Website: lowes
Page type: cart
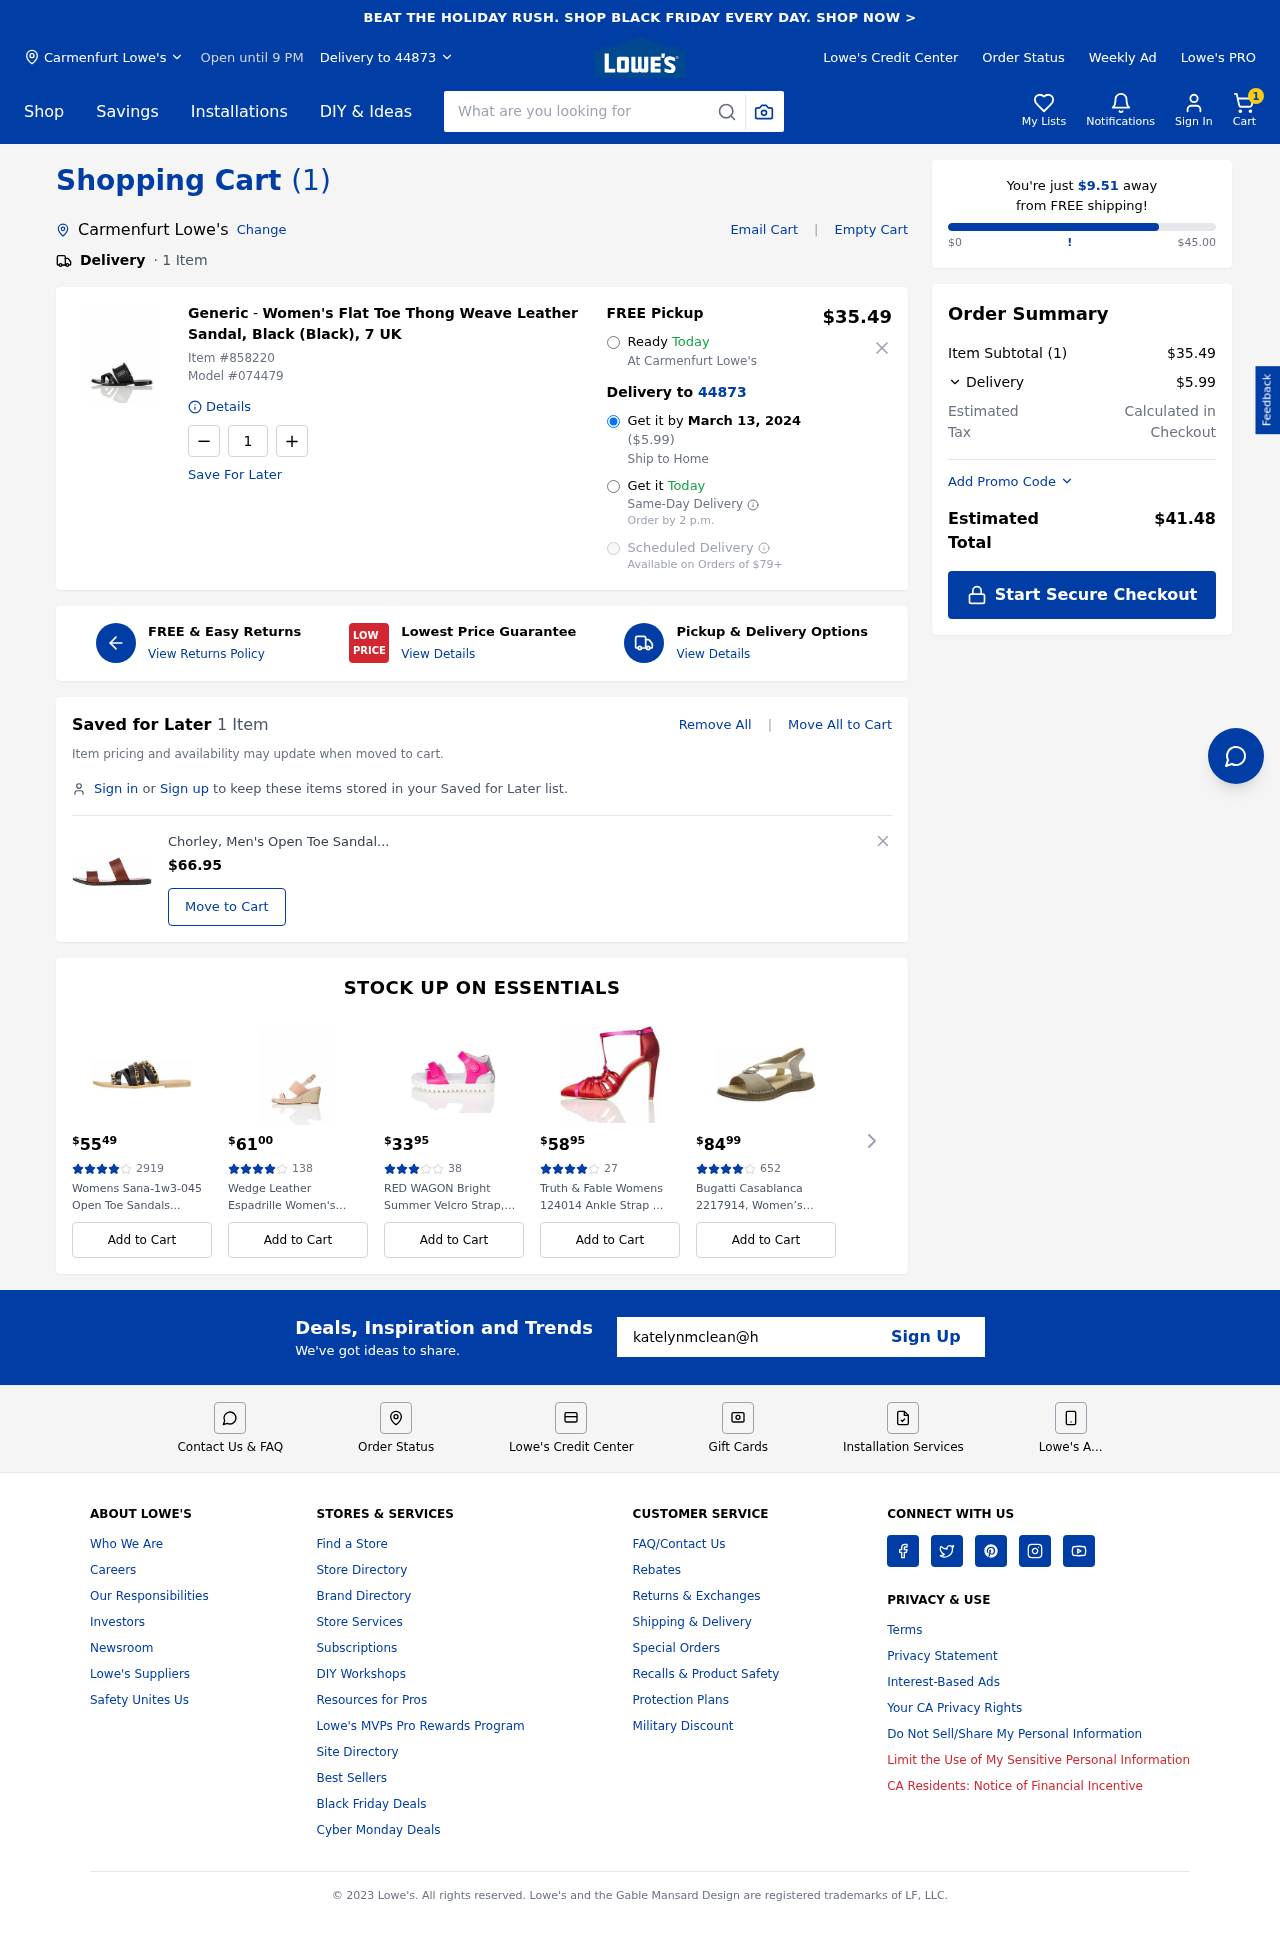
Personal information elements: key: PII_CITY
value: Carmenfurt Lowe's
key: PII_EMAIL
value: katelynmclean@hotmail.com
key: PII_POSTCODE
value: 44873
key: PII_CITY2
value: Carmenfurt Lowe's
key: PII_CITY3
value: Carmenfurt
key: PII_POSTCODE2
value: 44873
Product elements: key: PRODUCT1_BRAND
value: Generic
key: PRODUCT1_NAME
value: Women's Flat Toe Thong Weave Leather Sandal, Black (Black), 7 UK
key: PRODUCT1_PRICE
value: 35.49
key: PRODUCT1_QUANTITY
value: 1
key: PRODUCT2_NAME
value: Chorley, Men's Open Toe Sandals
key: PRODUCT2_PRICE
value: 66.95
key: PRODUCT1_ITEM_NUMBER
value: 858220
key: PRODUCT1_MODEL_NUMBER
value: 074479
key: PRODUCT3_PRICE
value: $5549
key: PRODUCT3_NUM_RATINGS
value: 2919
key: PRODUCT3_NAME
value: Womens Sana-1w3-045 Open Toe Sandals...
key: PRODUCT4_PRICE
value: $6100
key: PRODUCT4_NUM_RATINGS
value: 138
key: PRODUCT4_NAME
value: Wedge Leather Espadrille Women's Peeptoe...
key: PRODUCT5_PRICE
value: $3395
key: PRODUCT5_NUM_RATINGS
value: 38
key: PRODUCT5_NAME
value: RED WAGON Bright Summer Velcro Strap, Gi...
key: PRODUCT6_PRICE
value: $5895
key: PRODUCT6_NUM_RATINGS
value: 27
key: PRODUCT6_NAME
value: Truth & Fable Womens 124014 Ankle Strap ...
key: PRODUCT7_PRICE
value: $8499
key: PRODUCT7_NUM_RATINGS
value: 652
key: PRODUCT7_NAME
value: Bugatti Casablanca 2217914, Women’s Ankl...
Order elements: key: ORDER_NUM_ITEMS
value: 1
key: ORDER_DELIVERY_DATE
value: March 13, 2024
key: ORDER_SHIPPING_COST2
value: $5.99
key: ORDER_SHIPPING_AWAY
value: $9.51
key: ORDER_SUBTOTAL
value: $35.49
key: ORDER_SHIPPING_COST
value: $5.99
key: ORDER_TOTAL
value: $41.48
Search elements: key: HEADER_SEARCH
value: What are you looking for
Other elements: key: SAVED_NUM_ITEMS
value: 1 Item